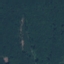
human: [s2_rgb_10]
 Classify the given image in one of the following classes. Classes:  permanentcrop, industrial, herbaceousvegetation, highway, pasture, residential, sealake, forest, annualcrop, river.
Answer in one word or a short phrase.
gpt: Forest